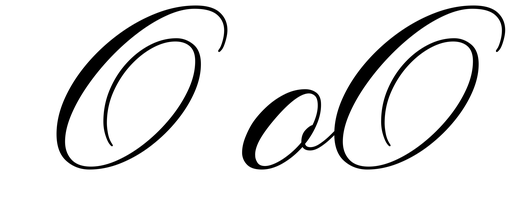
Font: PinyonScript-Regular